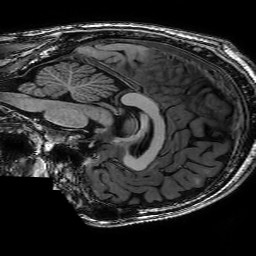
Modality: T1w
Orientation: sagittal
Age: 36
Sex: male
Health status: healthy